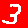
Digit: 3